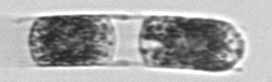
Label: Hemiaulus